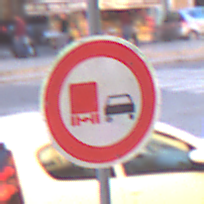
Verkehrszeichen: UeberholverbotKraftfahrzeuge
Umgebung: Outdoor, Urban
Tageszeit: SunriseSunset
Wetter: Clear
Licht: Natural
Jahreszeit: NotSpecified
Kontrast: MediumContrast